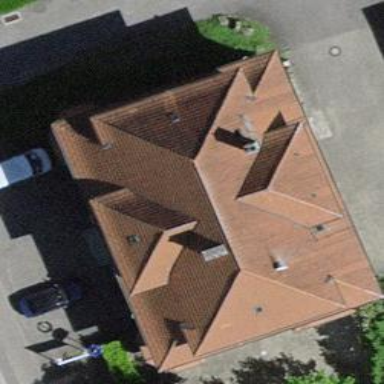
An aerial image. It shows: Restaurant.